Question: I am trying to load a line of social icons and then underneath that a line of menu items.
The alignment is not 100% right-aligned and in IE. Instead, the menu items get shoved all the way over to the left.
The ideal look on all browsers should be :

### Code in a bootply
I'm using bootstrap 2.2.2
:
'''
<div class="row-fluid" id="top-header" style="background: #fff url(http://www.inter-active.co.za/images/background-top.jpg) top center;">
<!-- Navigation -->
<div class="sticky-wrapper" id="navigation-sticky-wrapper" style="height: 108px;">
<div class="navbar navbar-fixed-top" id="navigation">
<div class="container no-padding">
<div id="logo">
<img src="images/logo.png">
</div>
<div class="navbar-inner">
<a class="show-menu" data-target=".nav-collapse" data-toggle="collapse">
<span class="show-menu-bar"></span>
</a>
<div class="nav-collapse collapse">
<ul class="social">
<li class="social"><a href="#"><img alt="" src="http://www.inter-active.co.za/images/twitter.png" ></a></li>
<li class="social"><a href="#"><img alt="" src="http://www.inter-active.co.za/images/linkedin.png"></a></li>
<li class="social"><a href="#"><img alt="" src="http://www.inter-active.co.za/images/facebook.png"></a></li>
</ul>
<br>
<ul class="nav">
<li class="menu"><a class="colapse-menu1" href="#home">Home</a></li>
<li class="menu"><a class="colapse-menu1" href="#sectionA">About Us</a></li>
<li class="menu"><a class="colapse-menu1" href="#solutions">Solutions</a></li>
<li class="menu"><a class="colapse-menu1" href="#news">News</a></li>
<li class="menu"><a class="colapse-menu1" href="#contact-parallax">Careers</a></li>
<li class="menu"><a class="colapse-menu1" href="#contact">Contact Us</a></li>
</ul>
</div>
</div>
</div>
</div>
</div><!--/Navigation -->
</div>
'''
:
'''
#logo {
width:180px;
height:100px;
padding:4px;
position:absolute;
}
#navigation-sticky-wrapper {
height:45px;
}
ul.socials-icons-top li {
width:35px;
height:35px;
display:inline-block
}
ul.socials-icons-top li a {
opacity:0.5;
transition:all 0.3s ease 0s;
-moz-transition:all 0.3s ease 0s;
-webkit-transition:all 0.3s ease 0s;
-o-transition:all 0.3s ease 0s;
}
ul.socials-icons-top li a:hover {
opacity:1;
}
#navigation-sticky-wrapper {
height:120px;
}
.is-sticky {
background-color:#fff;
width:100%;
height:121px;
background: #fff url(../images/background-top.jpg) top center;
width:100%;
}
.navbar-fixed-top .navbar-inner, .navbar-static-top .navbar-inner {
float:right;
margin-right:20px;
}
.navbar-inner {
box-shadow: none !important;
min-height: 45px;
line-height: 20px !important;
transition: all 0.3s ease-out 0s;
border-bottom: none !important;
padding-left: 10px !important;
padding-right: 10px !important;
background: transparent;
margin-top: 55px;
}
.navbar {
position: relative;
float:right;
padding 0 20px;
width:100%
}
li.social {
width:32px;
height:32px;
display:inline-block;
}
ul.social {
float:right;
margin-right:250px;
margin-bottom:2px;
}
.navbar .nav {
width:960px;
text-align:center;
margin: 0 10px 10px 0;
}
.navbar .nav > li {
float:none;
display:inline-block;
width:auto;
}
.navbar .nav > li.menu {
margin-right:5px;
margin-top:5px;
}
.navbar .nav > li > a {
font-family:'Calibri', 'Arial', sans-serif;
text-transform:uppercase;
font-weight:400;
font-size:14px;
color: #e76f25;
display: block;
transition: all 0.3s ease-out 0s;
line-height: 14px;
text-shadow: none;
height:16px;
padding: 0px;
}
ul.menu>li:last-child a {
border:none;
}
.navbar .nav > .active > a, .navbar .nav > .active > a:hover, .navbar .nav > .active > a:focus {
background: none;
box-shadow: none;
color: #222222;
height: 100%;
transition: all 0.3s ease-out 0s;
}
.navbar .nav > li > a:focus, .navbar .nav > li > a:hover {
color: #333;
text-decoration: none;
height: 100%;
transition: all 0.3s ease-out 0s;
}
.navbar .show-menu {
float: right;
width:30px;
margin: 7px 30px 7px 10px;
height: 31px;
padding:2px;
background:url(../images/responsive-menu.png) no-repeat 2px 2px;
background-size:30px 30px;
cursor:pointer;
border-radius:3px;
opacity:0.7;
display:none
}
.navbar .show-menu:hover {
opacity:1;
}
'''
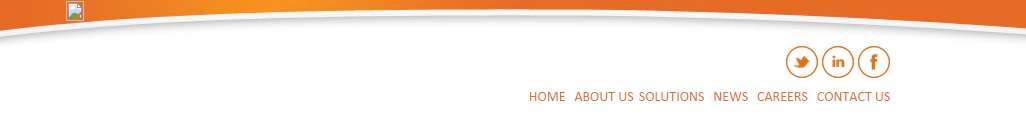
Answer: You have added,
. '250px' of right margin for the 'ul' that has the class ''social''.
<URL>
. And '10px' of right margin for 'nav' beneath 'social'.
<URL>
To align that you need to set the 'text-align' to 'right' add '240px' [ - ] of 'padding-right' for 'nav'.
Here is the CSS Code;
'''
.navbar .nav {
margin: 0 10px 10px 0;
padding-right: 240px; /** 250px - 10px **/
text-align: right; /**/
width: 960px;
}
'''
And additionally, there is '5px' of right margin for each 'li' in 'ul' has a class of 'nav'. This makes the menu links to be offset to left by '5px'.
To fix that you need to add this block of CSS code;
'''
.navbar .nav > li:last-child {
margin-right: 0;
}
'''
Hope this will help. [This is my first Stackoverflow answer ;)]